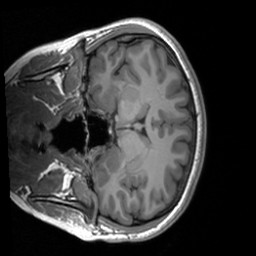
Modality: T1w
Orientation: coronal
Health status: healthy
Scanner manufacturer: siemens
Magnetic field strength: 3 T
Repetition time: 1.9 s
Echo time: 0.00226 s